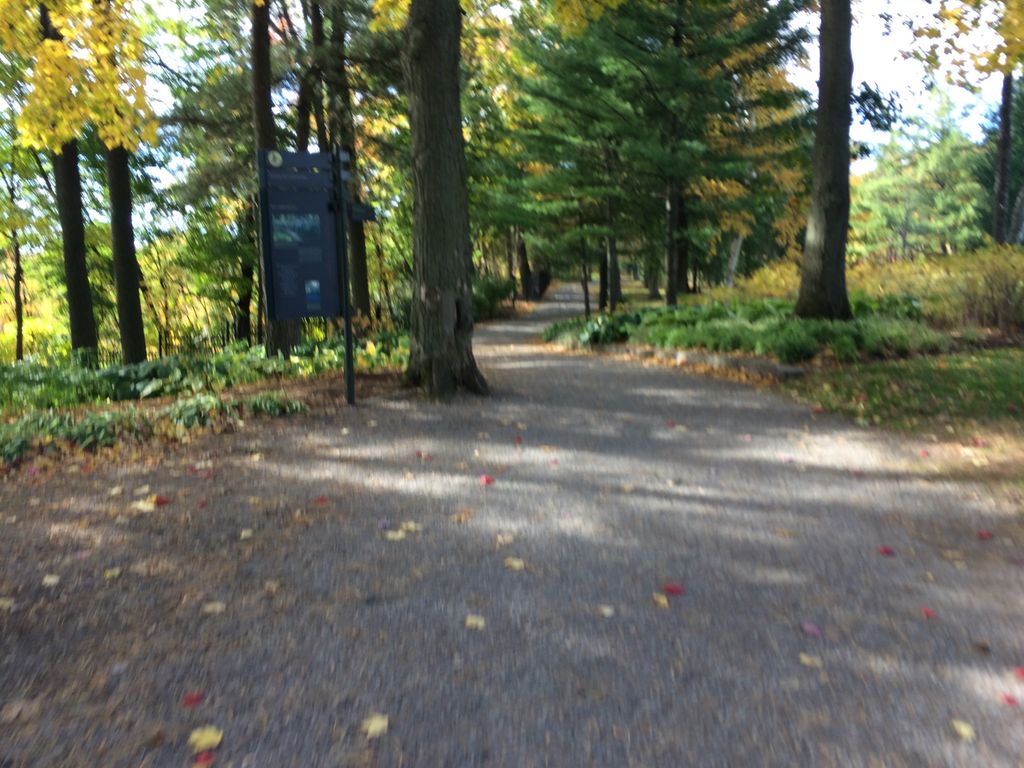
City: quebec_city